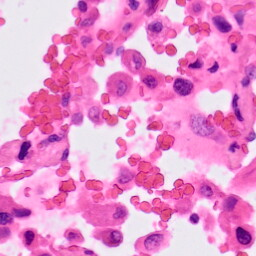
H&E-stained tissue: Lung